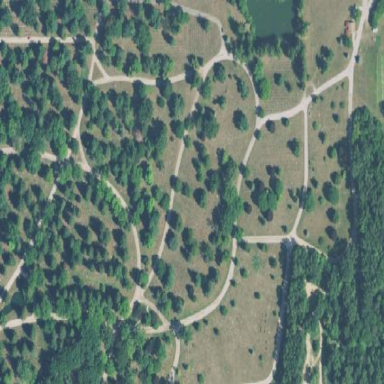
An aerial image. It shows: Cemetery.